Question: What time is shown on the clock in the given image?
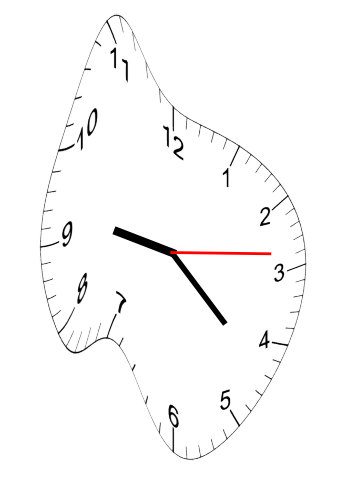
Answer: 09:22:14